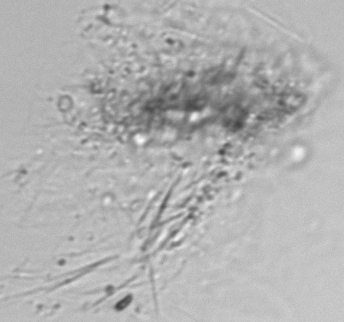
Label: detritus